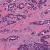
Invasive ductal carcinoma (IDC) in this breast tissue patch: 1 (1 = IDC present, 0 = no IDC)